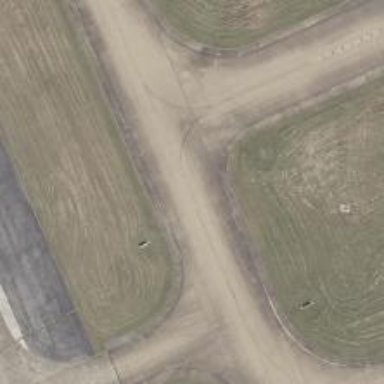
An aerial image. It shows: View of taxiway at the airport.